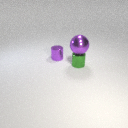
small green metal cylinder to the right of small purple metal cylinder